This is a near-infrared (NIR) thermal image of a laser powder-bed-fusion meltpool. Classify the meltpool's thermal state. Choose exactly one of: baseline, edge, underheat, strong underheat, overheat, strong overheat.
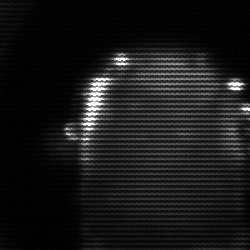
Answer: baseline